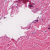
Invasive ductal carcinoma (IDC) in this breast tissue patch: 0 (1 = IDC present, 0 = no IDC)